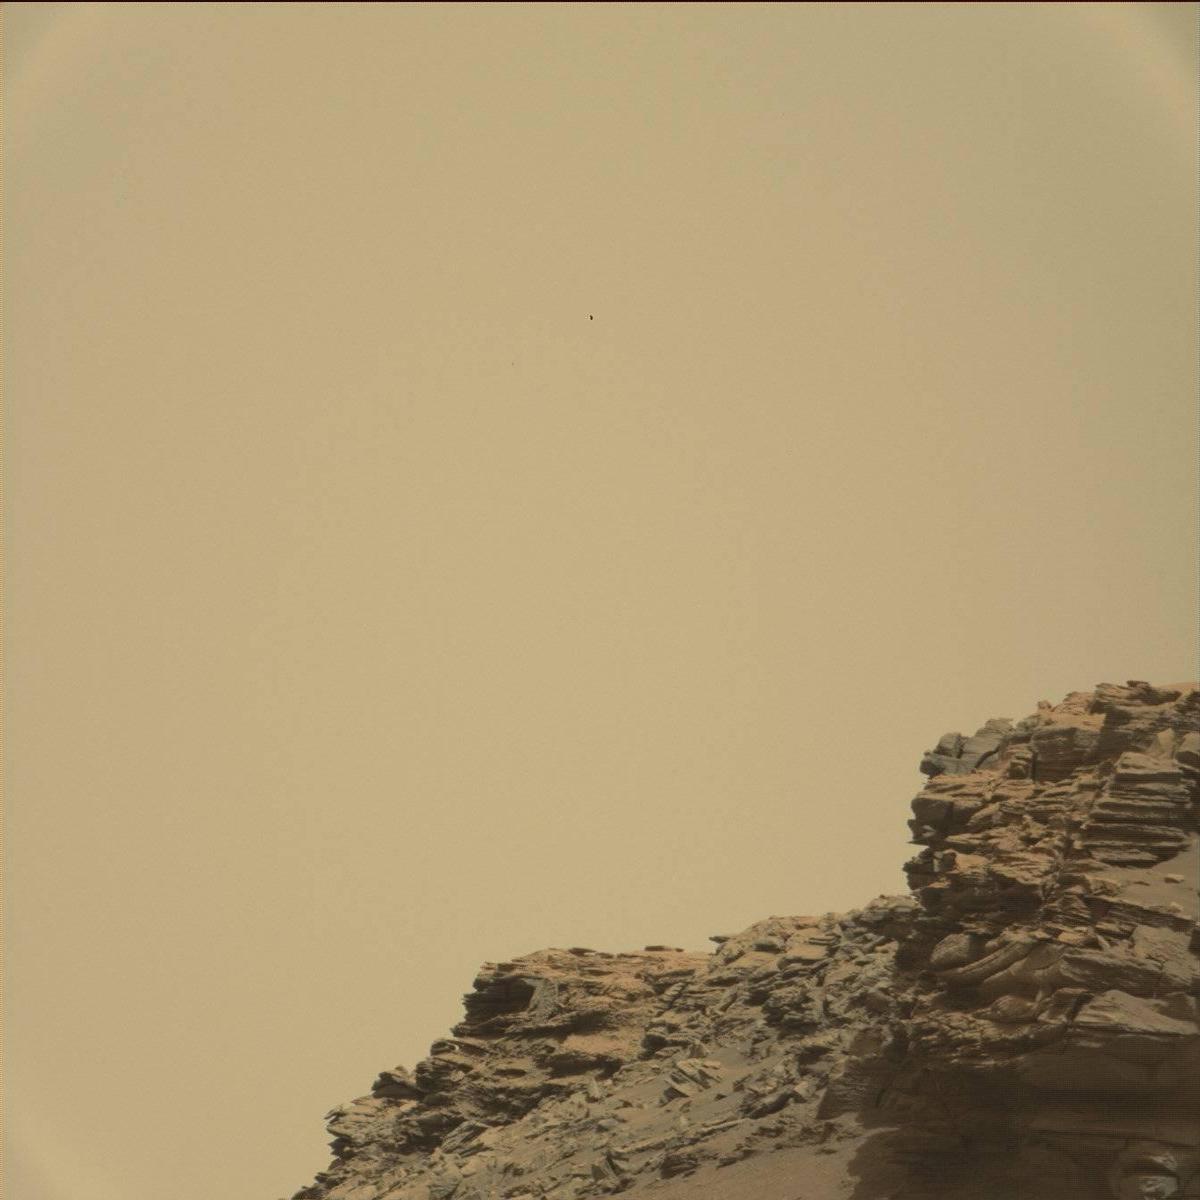
Terrain classes present: Bedrock, Sand / Soil, Sky